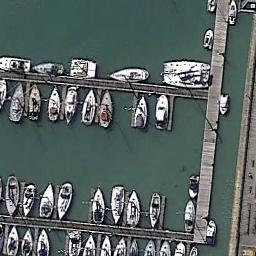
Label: harbor